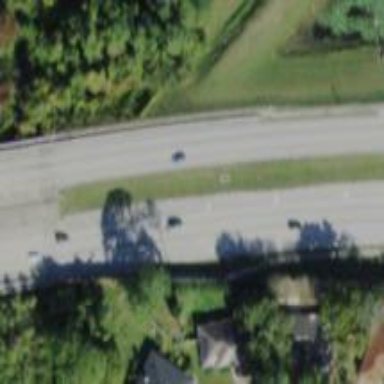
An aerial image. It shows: Expressway with asphalt surface classified as trunk highway.